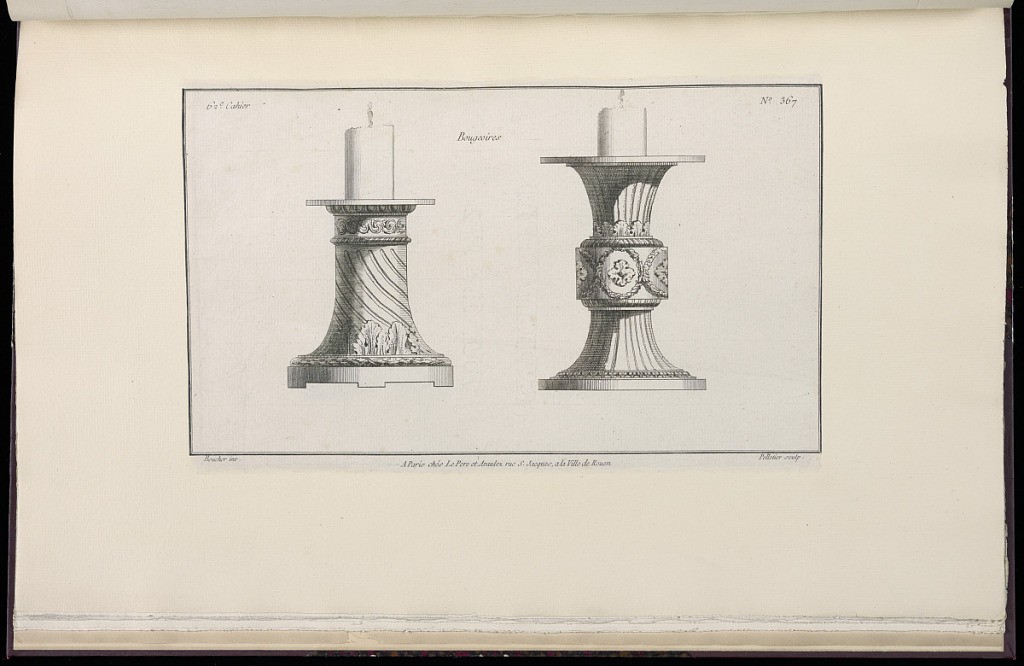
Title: Bougeoires
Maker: Juste-François Boucher, French, 1736 – 1782
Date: ca. 1775
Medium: Engraving on off white laid paper
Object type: Print
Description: Designs for two short candlesticks, decorated with ornament motifs including fluting, bound leaf, acanthus leaf, ribbon twist, egg and dart, guilloche, rosettes, and lamb tongue. The plate is signed.